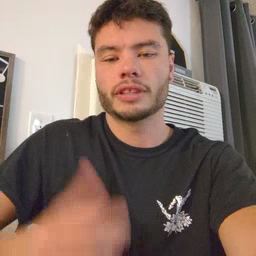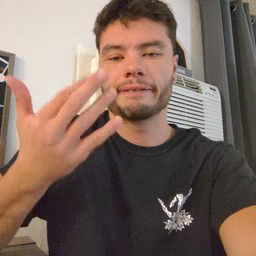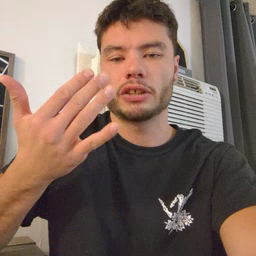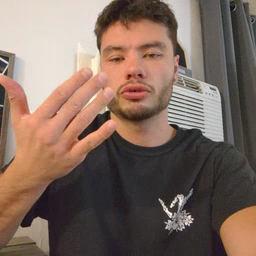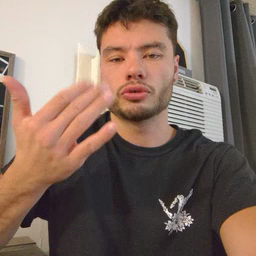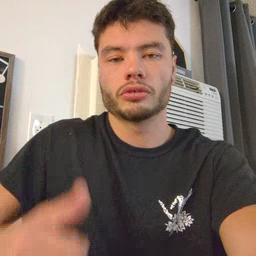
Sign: finger